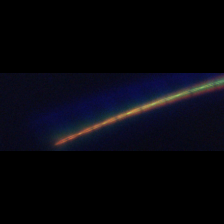
Taxon: Psuedo-nitzschia
Group: Diatoms